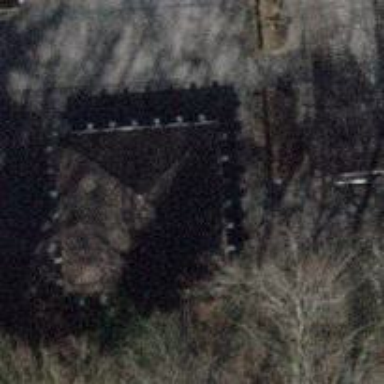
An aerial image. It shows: Shelter building designed as picnic shelter.